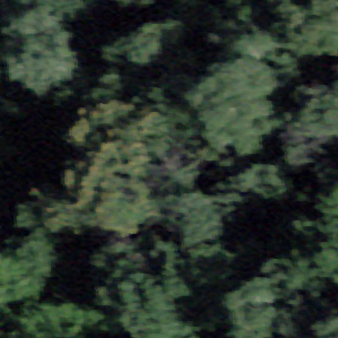
Label: other